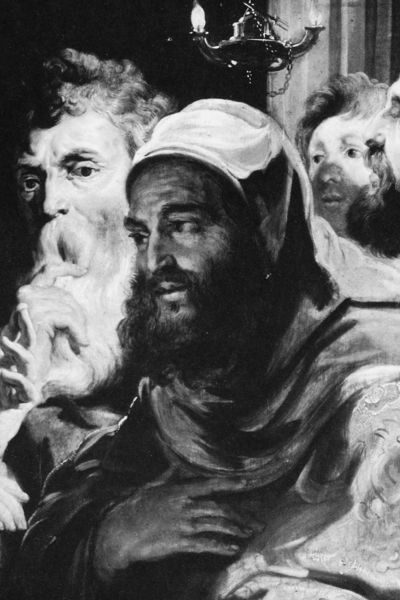
Titel: Christus belehrt Nikodemus
Künstler: Jakob Jordaens
Institution: Brüssel, Museés Royaux des Beaux-Arts
Schlagwörter: dunkel, gemälde, hand, mann, umhang, menschen, ausschnitt, finger, grau, hut, lampe, licht, mund, männer, nase, schwarz, zeichnung, blick, alt, bart, bärte, jung, mütze, augen, blicke, falten, gesicht, mensch, vollbart, bild, hände, portrait, auge, gewand, haare, mantel, stoff, augenbrauen, ohren, düster, unterhaltung, rede, kette, kopftuch, faltig, kerze, kerzen, kronleuchter, leuchter, vier, hängen, flamme, schwarzweiss, haarig, öllicht, kerzenleuchter, öllampe, heilig, kapuze, lebensalter, luster, juden, bärtiger, aug, vier männer, hängt, bärtige